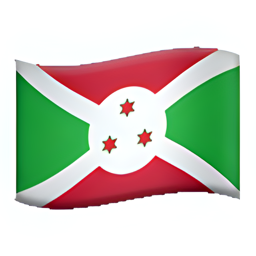
Name: flag for burundi
Emoji: 🇧🇮
Group: Flags
Sub-group: country-flag